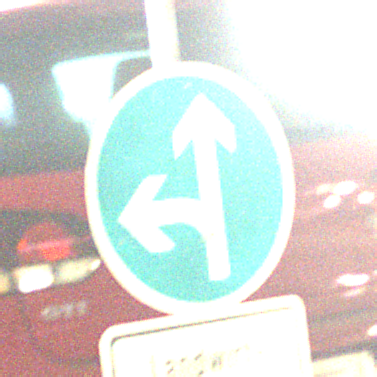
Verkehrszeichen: VorgeschriebeneFahrtrichtungGeradeausOderLinks
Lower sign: BesondereFahrzeugeUndTransportgueter6
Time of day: NotSpecified
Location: Indoor (Special)
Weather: NotSpecified
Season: NotSpecified
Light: Artificial